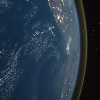
Label: water